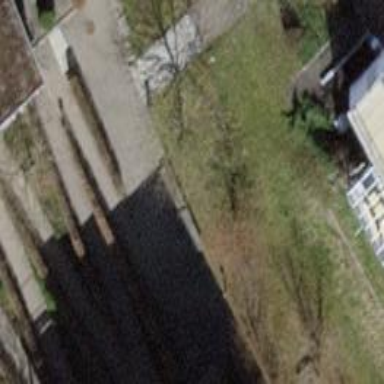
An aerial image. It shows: Brown bench.